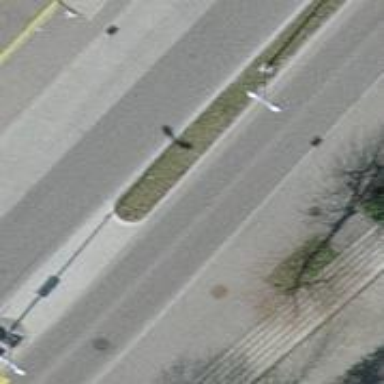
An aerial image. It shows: Public transport stop position.